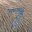
Label: 7